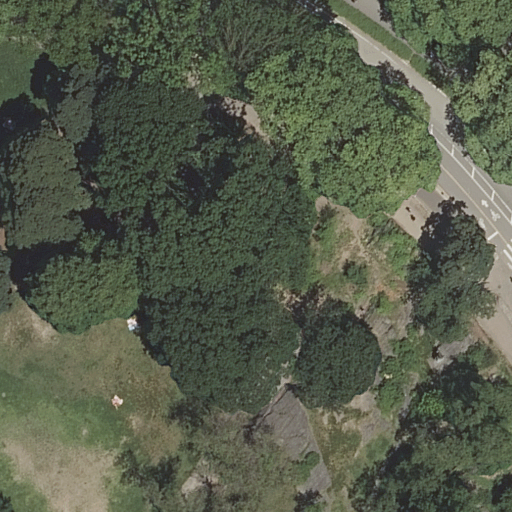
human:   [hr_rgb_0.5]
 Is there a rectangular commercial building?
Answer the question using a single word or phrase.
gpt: no

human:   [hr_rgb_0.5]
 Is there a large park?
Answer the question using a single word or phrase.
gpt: yes

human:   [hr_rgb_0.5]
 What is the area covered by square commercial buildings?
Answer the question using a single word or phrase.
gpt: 0m2

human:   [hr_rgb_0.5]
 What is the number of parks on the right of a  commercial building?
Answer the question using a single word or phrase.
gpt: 0

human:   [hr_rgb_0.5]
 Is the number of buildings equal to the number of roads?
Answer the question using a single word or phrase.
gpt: no

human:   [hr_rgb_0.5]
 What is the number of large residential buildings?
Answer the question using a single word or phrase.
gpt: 0

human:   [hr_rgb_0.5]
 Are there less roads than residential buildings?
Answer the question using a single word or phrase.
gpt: no

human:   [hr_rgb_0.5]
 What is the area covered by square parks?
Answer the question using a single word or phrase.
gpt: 0m2

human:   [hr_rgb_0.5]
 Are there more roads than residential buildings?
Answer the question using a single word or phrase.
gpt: yes

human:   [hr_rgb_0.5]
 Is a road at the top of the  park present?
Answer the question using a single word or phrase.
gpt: no

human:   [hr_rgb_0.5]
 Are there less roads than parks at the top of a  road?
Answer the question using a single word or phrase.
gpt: no

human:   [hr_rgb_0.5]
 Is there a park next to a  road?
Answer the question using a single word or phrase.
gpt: yes

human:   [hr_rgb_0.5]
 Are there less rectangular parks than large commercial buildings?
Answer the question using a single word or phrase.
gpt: no

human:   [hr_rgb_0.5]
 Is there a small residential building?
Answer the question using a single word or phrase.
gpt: no

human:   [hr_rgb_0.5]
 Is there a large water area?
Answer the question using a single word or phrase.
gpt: no

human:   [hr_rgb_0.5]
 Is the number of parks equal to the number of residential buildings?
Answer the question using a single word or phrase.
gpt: no

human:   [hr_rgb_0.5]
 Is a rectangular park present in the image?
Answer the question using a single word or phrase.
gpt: yes

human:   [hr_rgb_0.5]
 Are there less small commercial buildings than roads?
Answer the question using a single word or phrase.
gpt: yes

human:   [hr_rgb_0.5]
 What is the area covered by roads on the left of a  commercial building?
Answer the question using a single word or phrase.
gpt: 0m2

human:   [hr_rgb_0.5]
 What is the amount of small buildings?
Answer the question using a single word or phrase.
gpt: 0

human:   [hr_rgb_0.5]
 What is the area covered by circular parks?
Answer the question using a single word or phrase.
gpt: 0m2

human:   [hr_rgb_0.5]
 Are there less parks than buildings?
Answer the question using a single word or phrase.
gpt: no

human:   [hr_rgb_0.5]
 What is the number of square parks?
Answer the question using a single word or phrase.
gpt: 0

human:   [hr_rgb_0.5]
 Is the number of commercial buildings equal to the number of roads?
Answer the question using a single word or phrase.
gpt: no

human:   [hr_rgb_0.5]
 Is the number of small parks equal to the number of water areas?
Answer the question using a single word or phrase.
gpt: yes

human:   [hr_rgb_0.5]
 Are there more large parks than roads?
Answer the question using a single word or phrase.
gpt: no

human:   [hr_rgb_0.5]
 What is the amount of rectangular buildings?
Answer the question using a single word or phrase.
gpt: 0

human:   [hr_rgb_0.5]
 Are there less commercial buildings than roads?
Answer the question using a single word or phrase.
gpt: yes

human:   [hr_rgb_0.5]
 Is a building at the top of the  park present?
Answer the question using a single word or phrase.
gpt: no

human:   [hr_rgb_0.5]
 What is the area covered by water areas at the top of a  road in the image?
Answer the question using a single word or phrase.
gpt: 0m2

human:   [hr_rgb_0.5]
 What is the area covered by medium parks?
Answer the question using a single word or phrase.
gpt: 0m2

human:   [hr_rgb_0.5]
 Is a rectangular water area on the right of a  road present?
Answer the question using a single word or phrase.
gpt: no

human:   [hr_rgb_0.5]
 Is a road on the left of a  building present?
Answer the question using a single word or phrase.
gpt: no

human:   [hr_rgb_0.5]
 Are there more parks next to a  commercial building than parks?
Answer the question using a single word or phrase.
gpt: no

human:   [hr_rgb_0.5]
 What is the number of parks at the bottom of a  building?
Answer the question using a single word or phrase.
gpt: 0

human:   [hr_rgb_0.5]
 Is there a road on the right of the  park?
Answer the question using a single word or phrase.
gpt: no